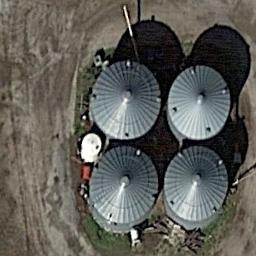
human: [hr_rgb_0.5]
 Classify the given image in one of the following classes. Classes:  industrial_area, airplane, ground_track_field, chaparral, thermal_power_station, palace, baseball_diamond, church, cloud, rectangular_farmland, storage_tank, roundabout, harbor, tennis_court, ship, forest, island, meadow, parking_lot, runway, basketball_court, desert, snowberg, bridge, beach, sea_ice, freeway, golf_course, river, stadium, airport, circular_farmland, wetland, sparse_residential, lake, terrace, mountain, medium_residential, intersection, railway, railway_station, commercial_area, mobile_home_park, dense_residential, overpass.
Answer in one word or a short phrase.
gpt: storage_tank